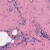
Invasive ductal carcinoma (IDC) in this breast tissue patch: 1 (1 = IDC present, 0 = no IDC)